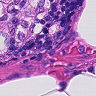
Metastatic tissue present: yes